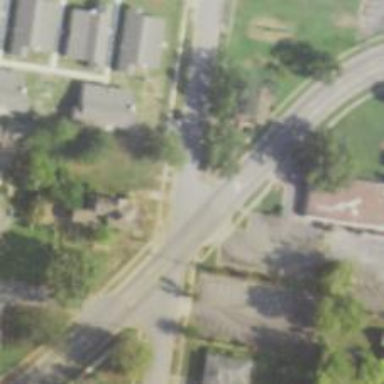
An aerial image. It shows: Unmarked road crossing.